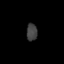
Tissue: lung
Cell type: Endothelial cells
Senescence score: 0.6043
Nuclear area (px): 183
Mean DAPI intensity: 63.885